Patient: sex M, age 33
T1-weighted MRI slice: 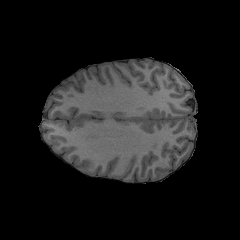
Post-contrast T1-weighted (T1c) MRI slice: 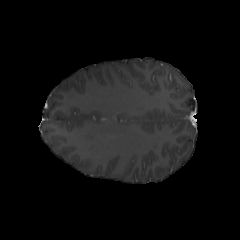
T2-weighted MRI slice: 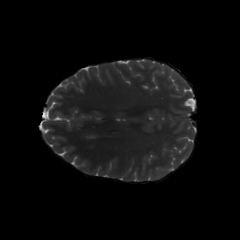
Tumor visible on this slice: no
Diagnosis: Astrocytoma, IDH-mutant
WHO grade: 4